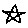
Label: star